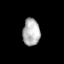
Tissue: skin
Cell type: Epithelial cells
Senescence score: 0.9088
Nuclear area (px): 456
Mean DAPI intensity: 179.996